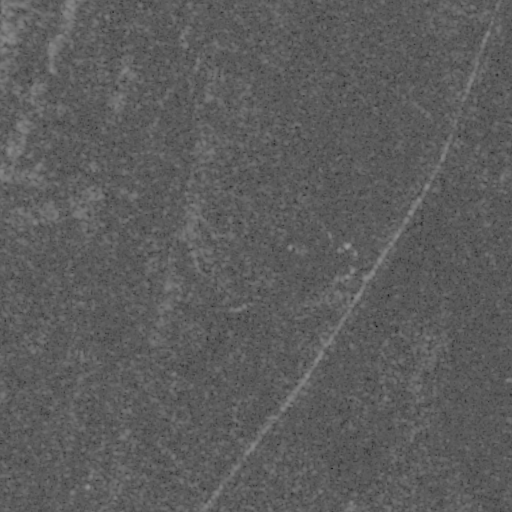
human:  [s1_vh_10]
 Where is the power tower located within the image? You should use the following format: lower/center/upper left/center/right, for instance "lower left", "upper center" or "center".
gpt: The power tower is located in the right of the image.
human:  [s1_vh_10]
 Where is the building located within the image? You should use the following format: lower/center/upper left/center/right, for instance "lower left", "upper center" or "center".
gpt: The building is located in the center right of the image.
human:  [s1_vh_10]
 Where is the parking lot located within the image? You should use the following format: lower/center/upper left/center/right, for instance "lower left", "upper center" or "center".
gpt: There is no parking lot in the image.

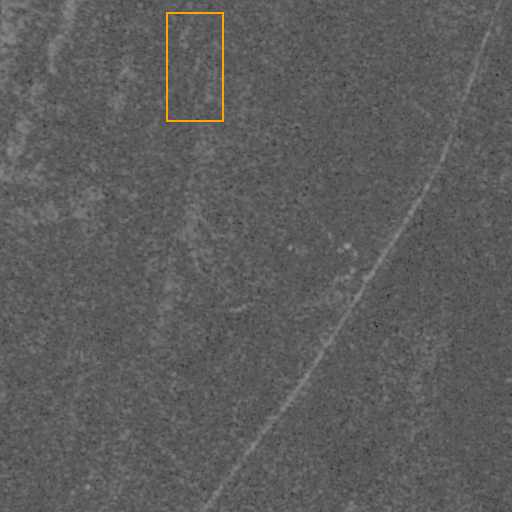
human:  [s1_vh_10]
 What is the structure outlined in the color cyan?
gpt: There is no cyan outline.
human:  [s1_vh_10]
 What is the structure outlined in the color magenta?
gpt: There is no structure outlined in magenta.